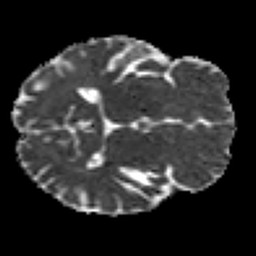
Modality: MD
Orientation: axial
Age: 52
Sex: male
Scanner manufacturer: siemens
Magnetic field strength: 3 T
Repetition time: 7.3 s
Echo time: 0.087 s